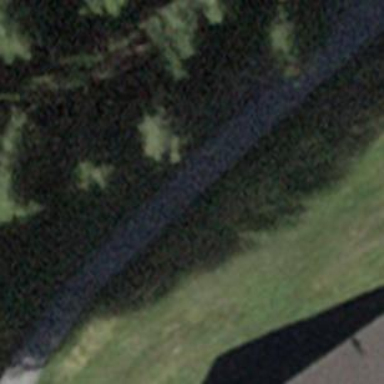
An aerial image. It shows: Asphalt footway.